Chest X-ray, PA view. Patient: 50 years old, sex M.
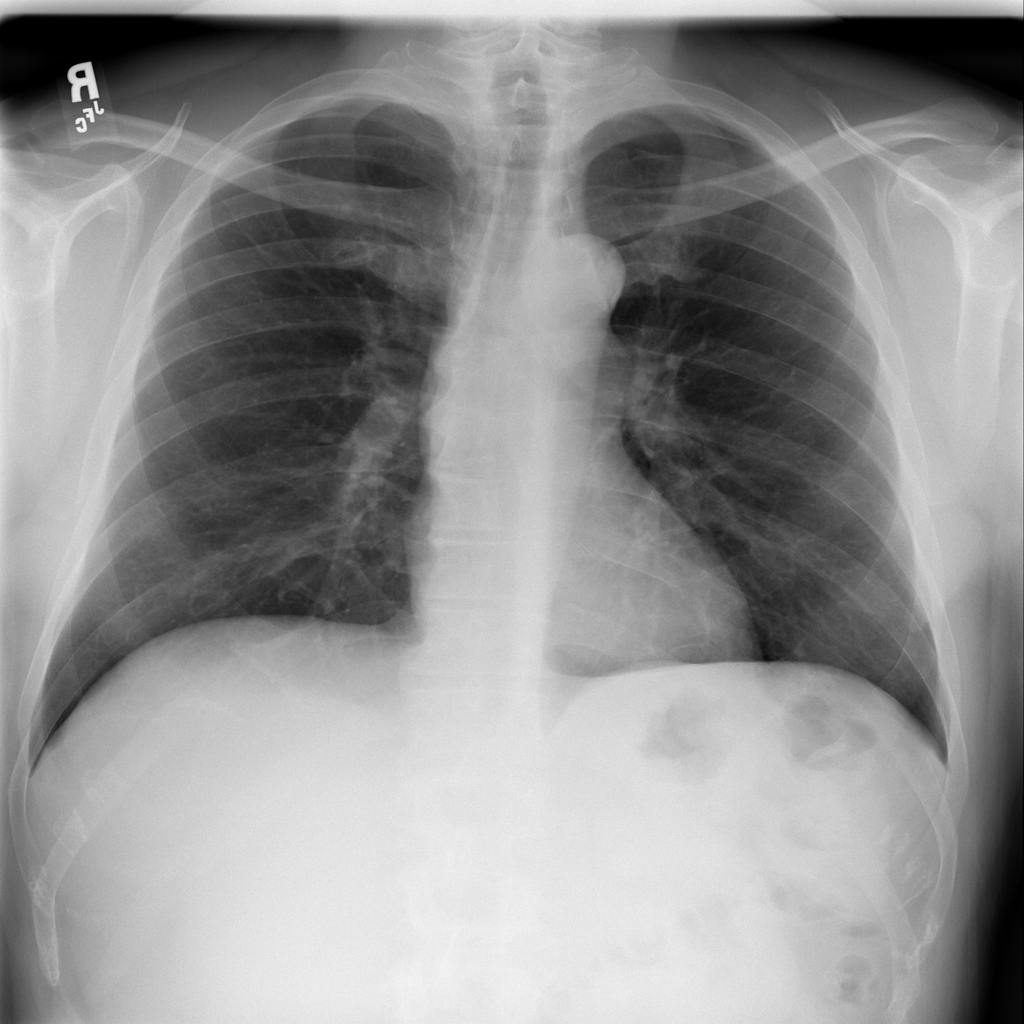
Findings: No Finding